Interaction volume radius: 5 \u00c5
Interaction volume height: 25 \u00c5
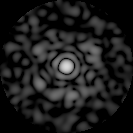
Disorder parameter: 0.7823